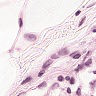
Metastatic tissue present: no